Field crop: maize
Growth stage: 2
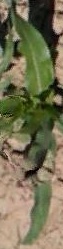
Species: maize